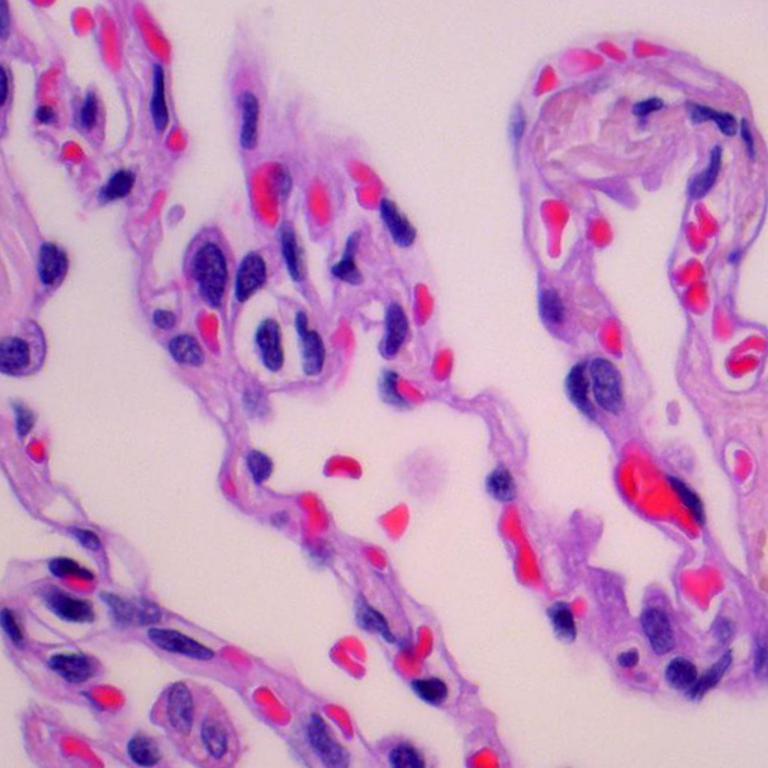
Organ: lung
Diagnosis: benign